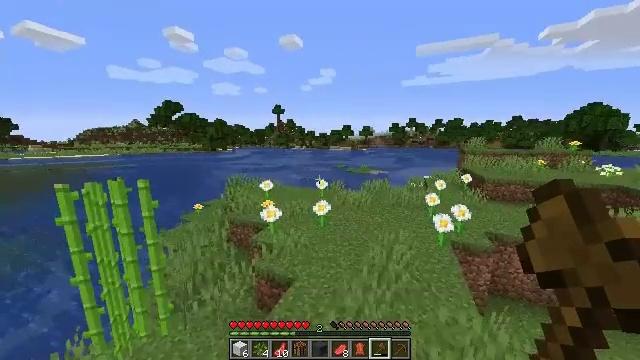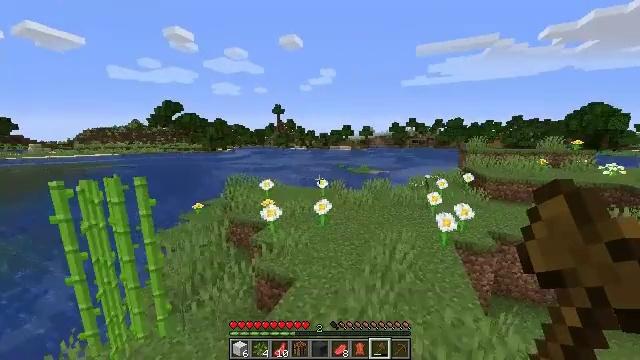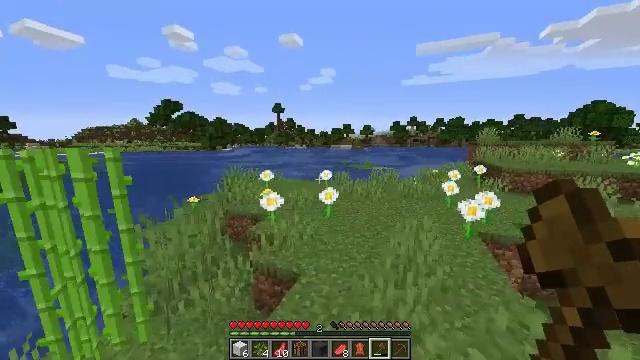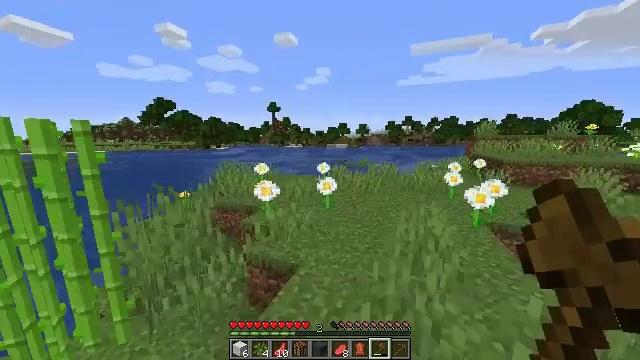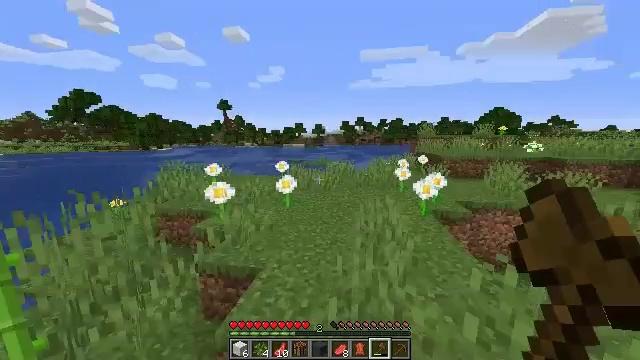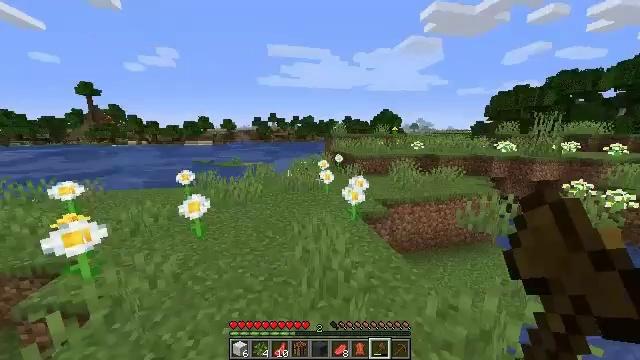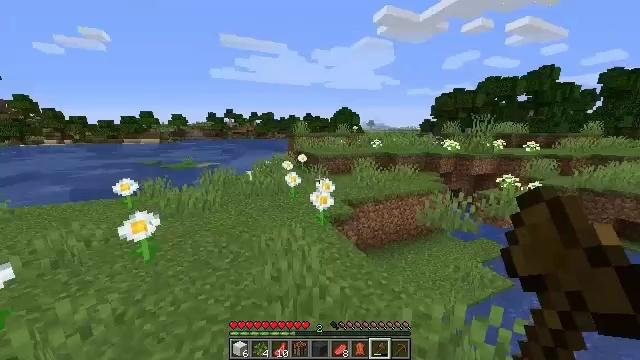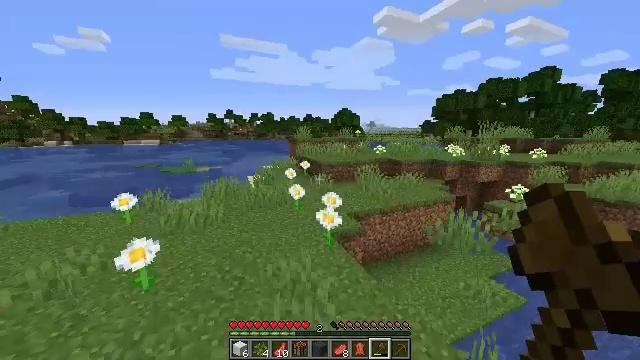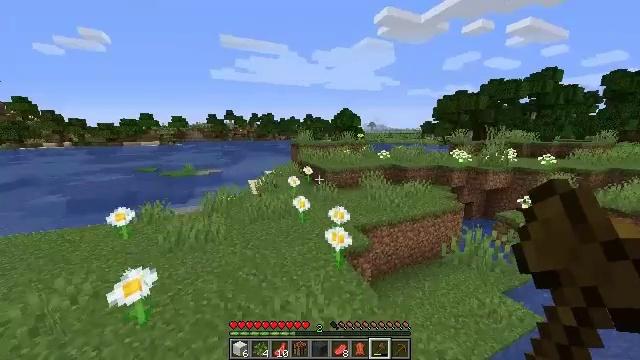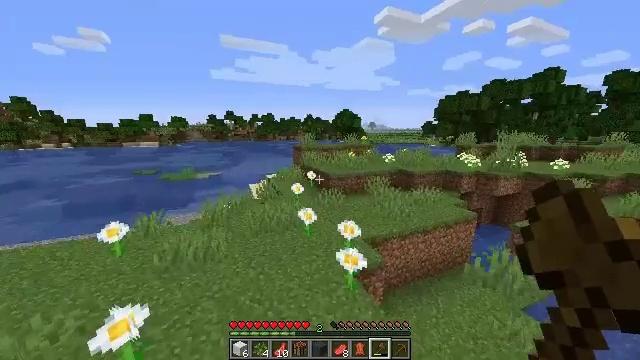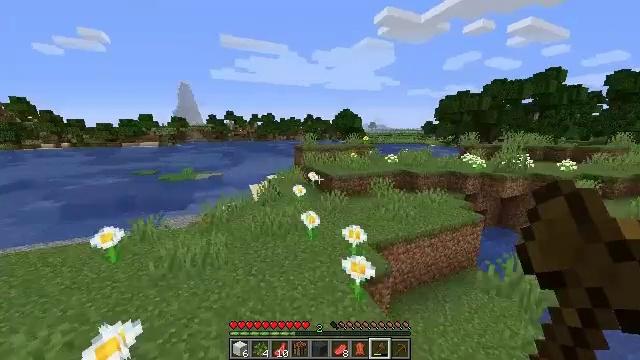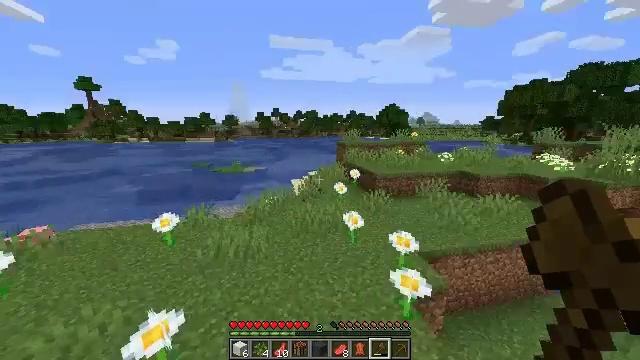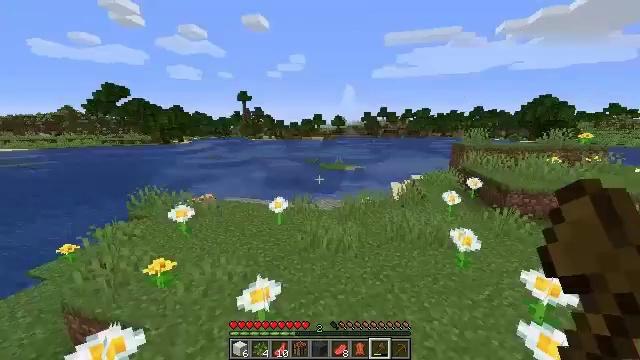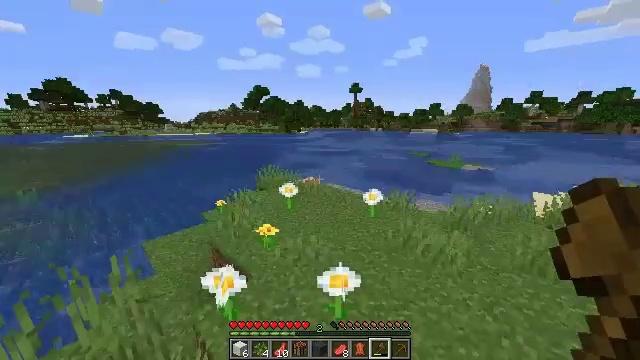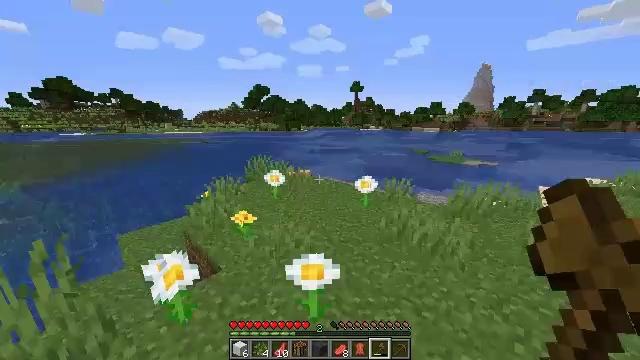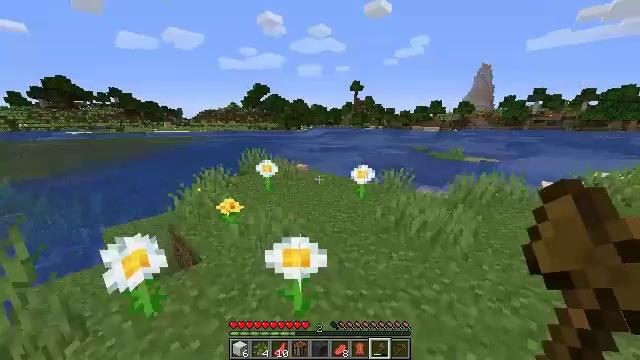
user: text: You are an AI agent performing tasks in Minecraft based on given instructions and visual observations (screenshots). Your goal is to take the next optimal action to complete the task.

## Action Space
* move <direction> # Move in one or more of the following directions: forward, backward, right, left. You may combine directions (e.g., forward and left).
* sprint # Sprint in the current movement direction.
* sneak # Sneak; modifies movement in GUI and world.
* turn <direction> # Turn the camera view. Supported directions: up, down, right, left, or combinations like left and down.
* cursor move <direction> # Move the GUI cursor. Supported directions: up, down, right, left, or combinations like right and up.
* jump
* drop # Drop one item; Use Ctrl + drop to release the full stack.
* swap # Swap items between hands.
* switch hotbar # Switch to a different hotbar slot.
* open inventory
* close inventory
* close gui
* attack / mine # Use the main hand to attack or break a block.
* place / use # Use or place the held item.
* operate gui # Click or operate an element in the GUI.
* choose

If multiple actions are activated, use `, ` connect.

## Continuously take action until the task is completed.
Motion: motion action
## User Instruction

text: Break the lily pad.
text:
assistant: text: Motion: move forward, jump
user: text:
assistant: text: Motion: move forward, jump
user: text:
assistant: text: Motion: move forward, turn right, jump
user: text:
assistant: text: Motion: move forward, turn right, jump
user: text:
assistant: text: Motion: move forward, turn right, jump
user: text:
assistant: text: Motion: move forward, turn right, jump
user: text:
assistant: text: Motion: move forward, jump
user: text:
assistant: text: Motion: move forward, jump
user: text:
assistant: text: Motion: move forward, jump
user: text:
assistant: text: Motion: move forward, jump
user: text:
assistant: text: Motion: move forward, turn left, jump
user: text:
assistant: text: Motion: move forward, turn left, jump
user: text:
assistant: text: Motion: move forward, turn left and down, jump
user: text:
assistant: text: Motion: move forward, jump
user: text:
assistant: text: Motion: move forward, jump
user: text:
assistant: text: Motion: move forward, jump
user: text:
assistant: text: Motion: move forward, jump
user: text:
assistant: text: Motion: move forward, jump
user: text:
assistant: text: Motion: move forward, turn right and up, jump
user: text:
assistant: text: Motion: move forward, turn right, jump
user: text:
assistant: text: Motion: move forward, turn right, jump
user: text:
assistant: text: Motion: move forward, jump
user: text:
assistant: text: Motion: move forward and move left
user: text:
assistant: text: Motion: move forward and move left
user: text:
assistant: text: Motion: move forward and move left
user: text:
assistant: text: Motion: move forward and move left
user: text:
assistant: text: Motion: move left
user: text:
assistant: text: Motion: move left
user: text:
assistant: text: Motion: move left
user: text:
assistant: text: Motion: move left, turn left